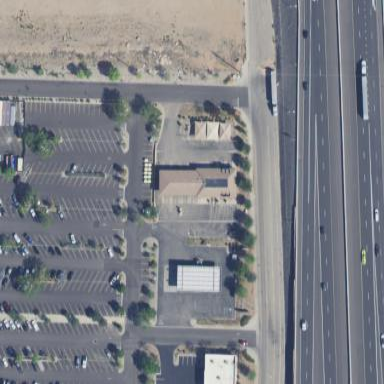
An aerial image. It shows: Car wash facility.